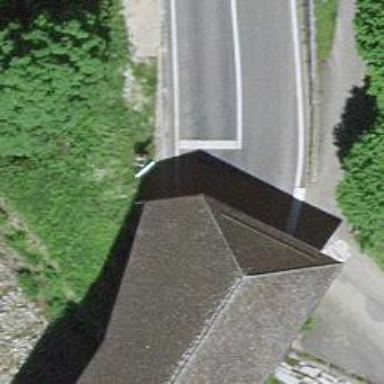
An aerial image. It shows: Covered bridge over tertiary road.